Chest X-ray:
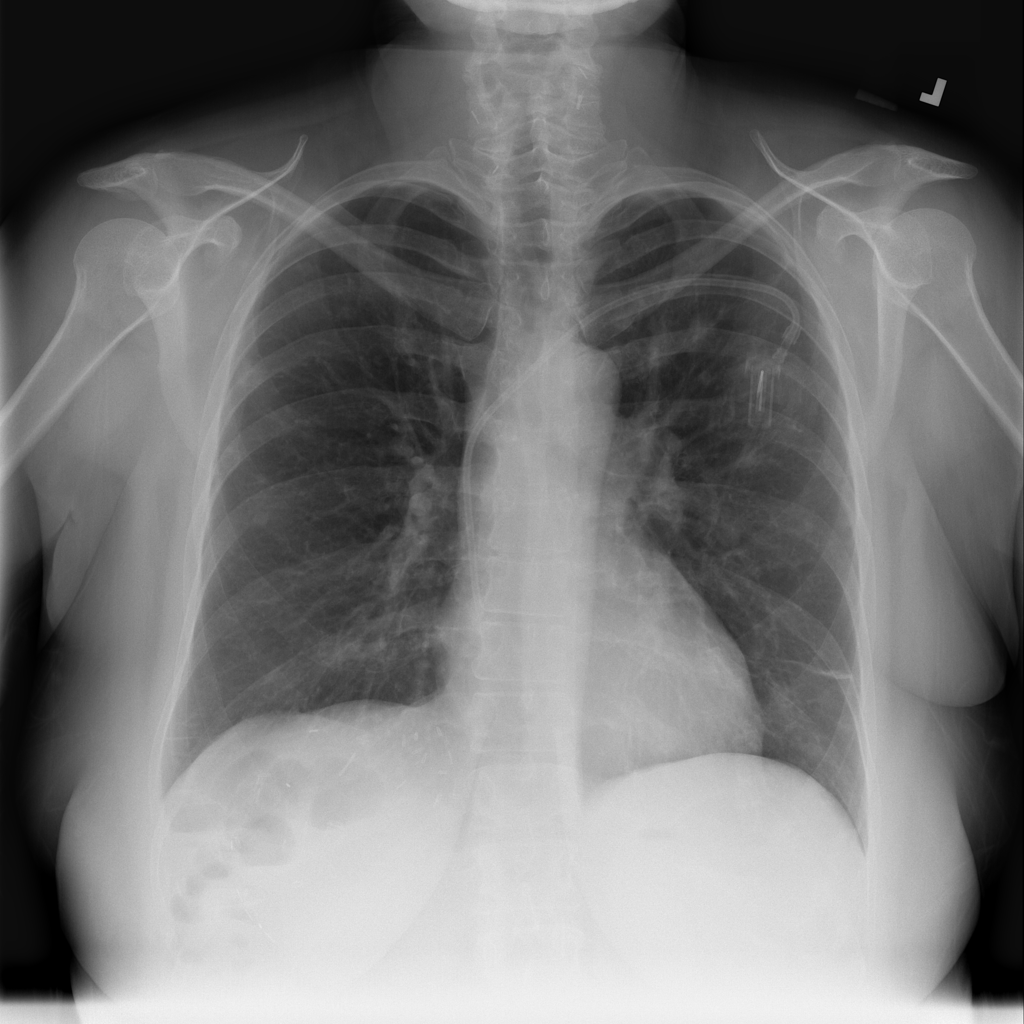
Findings: Fibrosis, Calcification, Consolidation
No abnormal finding: no